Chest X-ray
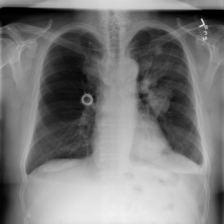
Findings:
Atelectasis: negative
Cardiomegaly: negative
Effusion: positive
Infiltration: negative
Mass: positive
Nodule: negative
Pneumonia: negative
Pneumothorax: negative
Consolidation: negative
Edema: negative
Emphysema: negative
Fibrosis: negative
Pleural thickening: negative
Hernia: negative